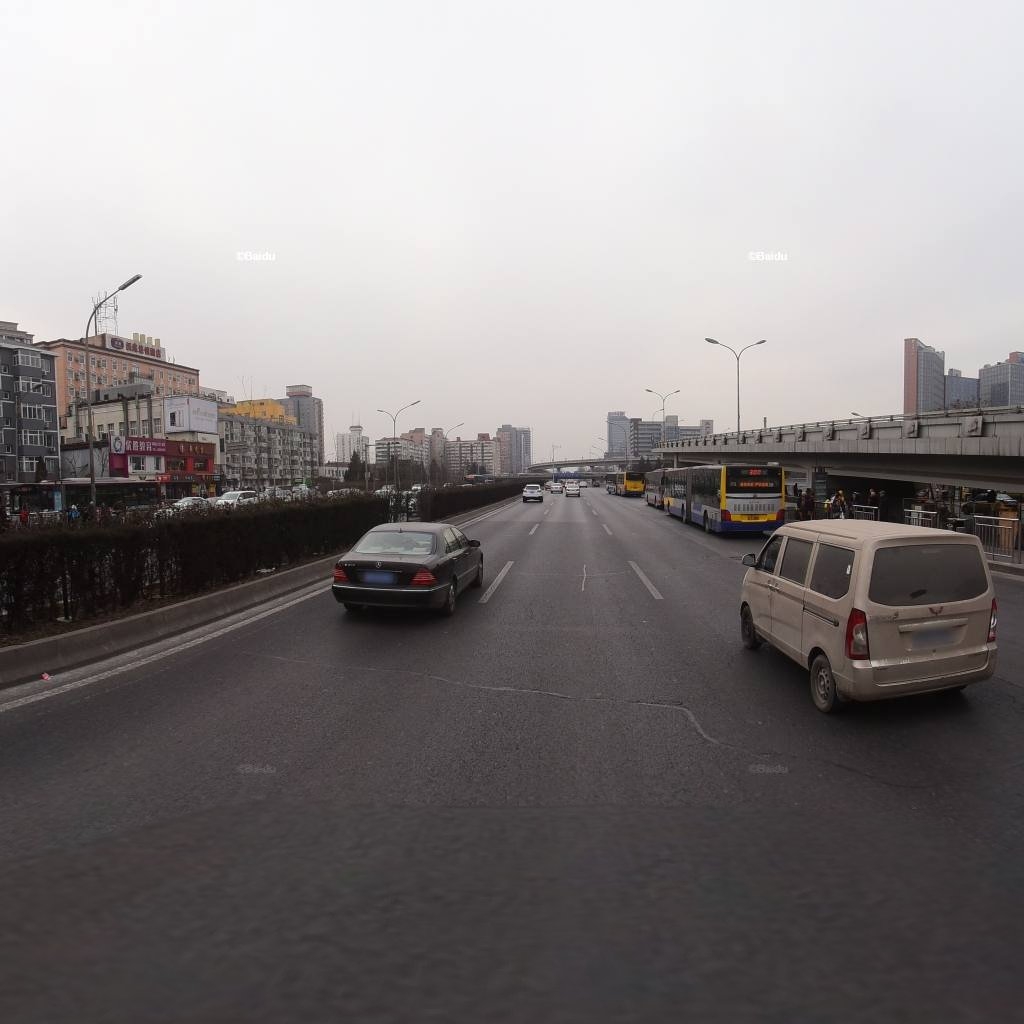
Region: Xicheng
Road damage annotations: transverse patch, transverse patch, longitudinal patch